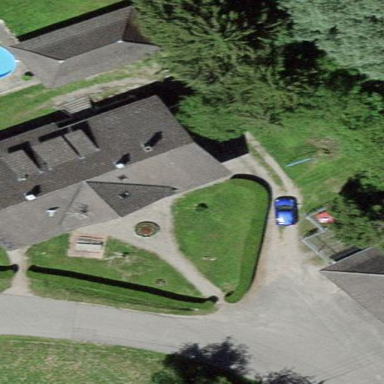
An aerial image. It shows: Building with gabled roof.